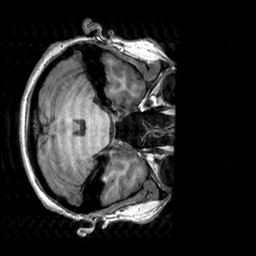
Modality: T1w
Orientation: axial
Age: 29
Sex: female
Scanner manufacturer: siemens
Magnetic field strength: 3 T
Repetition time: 2.3 s
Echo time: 0.00303 s